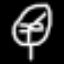
Label: leaf